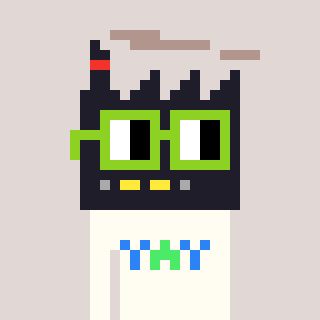
a pixel art character with square light green glasses, a factory-shaped head and a grayscale-colored body on a warm background